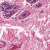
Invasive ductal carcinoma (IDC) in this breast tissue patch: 0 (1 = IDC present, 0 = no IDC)